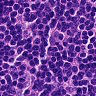
Metastatic tissue present: no